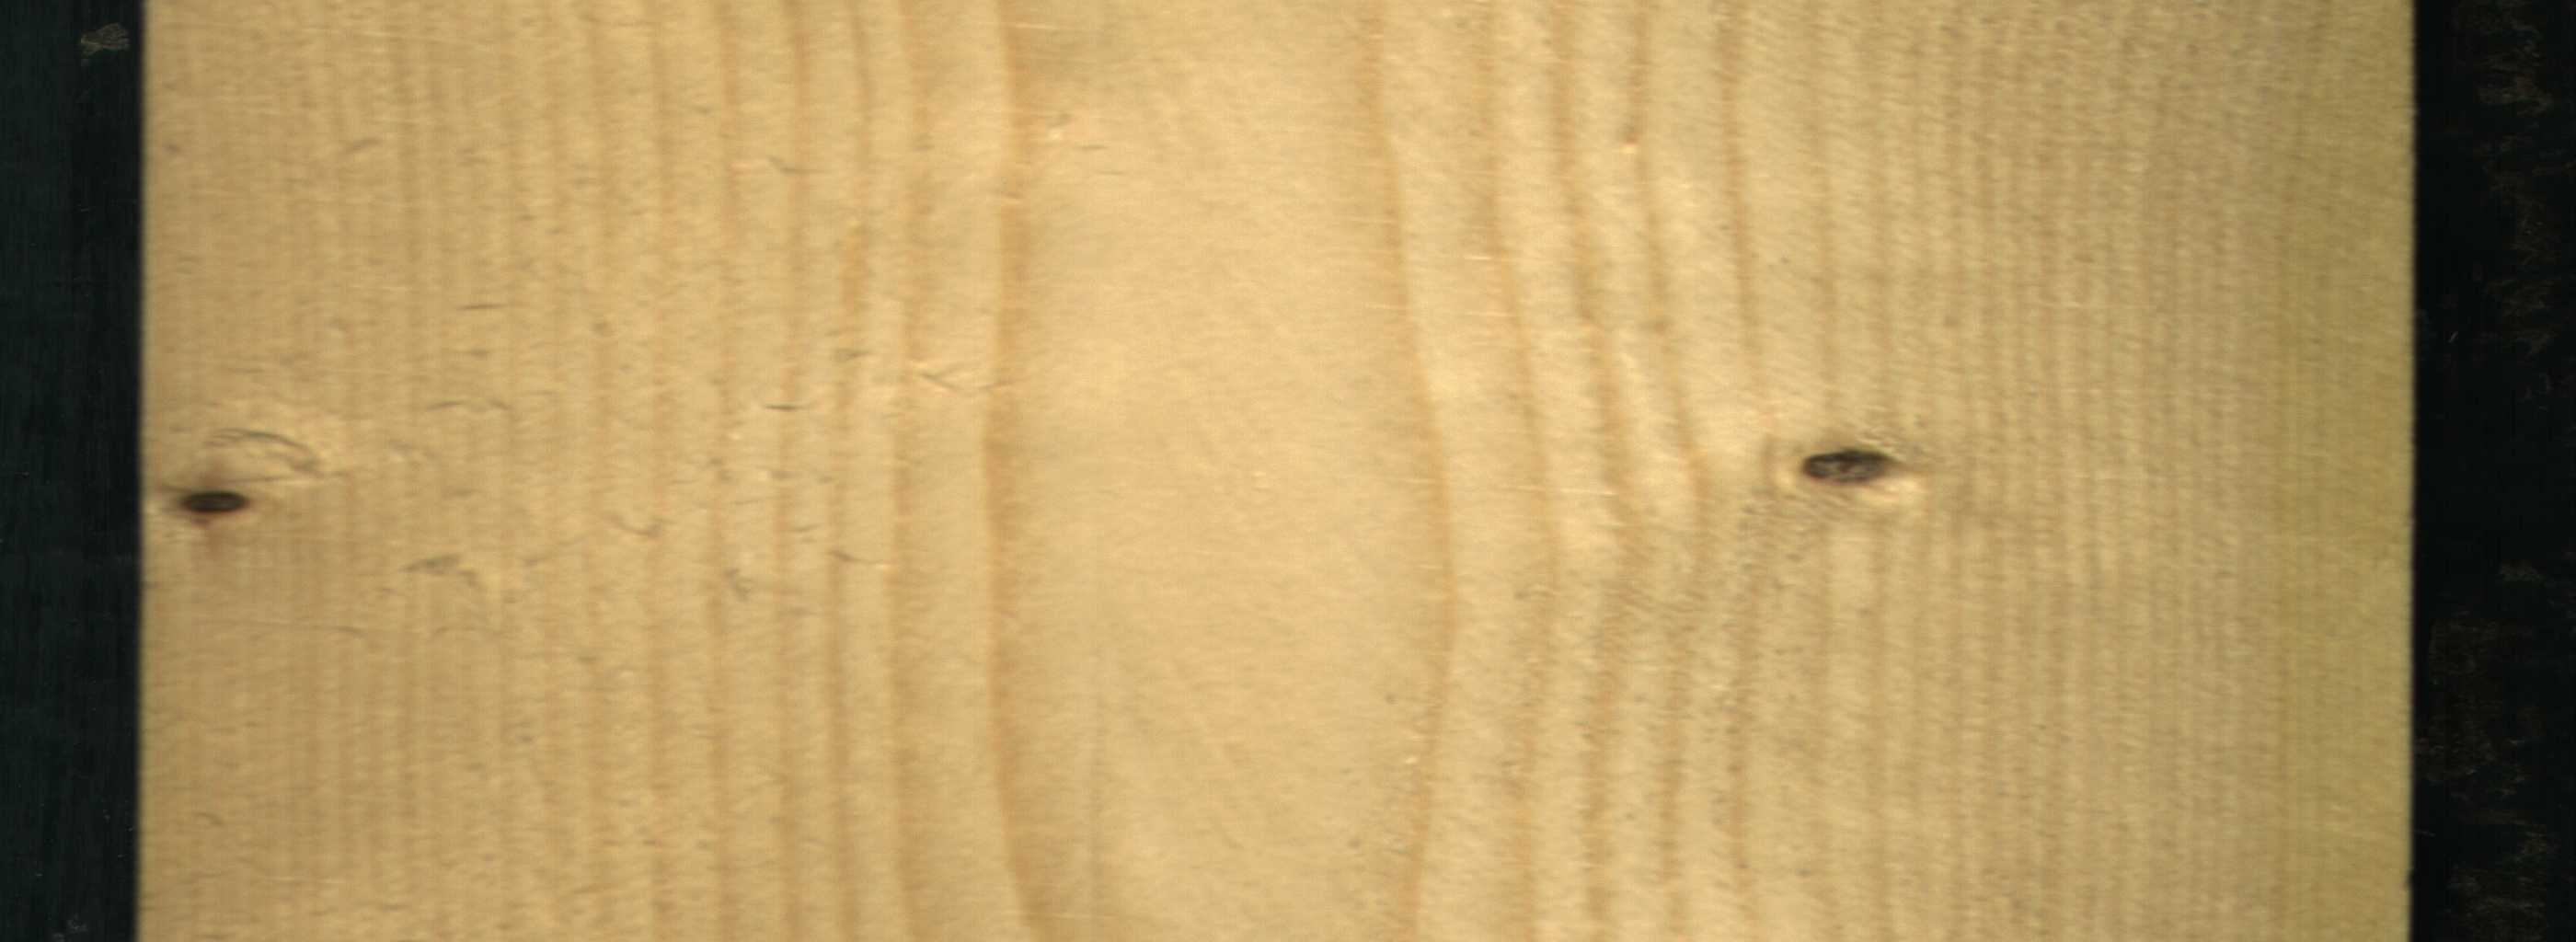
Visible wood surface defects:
Dead_Knot
Dead_Knot